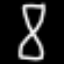
Label: hourglass